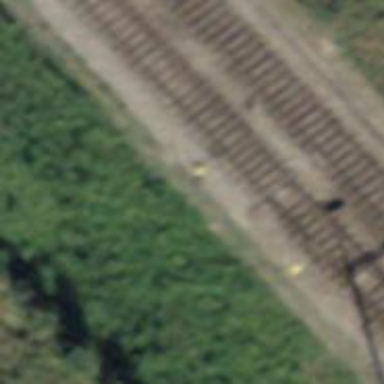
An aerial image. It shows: Railway switch.